Question: We recently had an issue with query plans sql server was using on one of our larger tables (around 175,000,000 rows). The column and index structure of the table has not changed for 5+ years.
The table and indexes looks like this:
'''
create table responses (
response_uuid uniqueidentifier not null,
session_uuid uniqueidentifier not null,
create_datetime datetime not null,
create_user_uuid uniqueidentifier not null,
update_datetime datetime not null,
update_user_uuid uniqueidentifier not null,
question_id int not null,
response_data varchar(4096) null,
question_type_id varchar(3) not null,
question_length tinyint null,
constraint pk_responses primary key clustered (response_uuid),
constraint idx_responses__session_uuid__question_id unique nonclustered (session_uuid asc, question_id asc) with (fillfactor=80),
constraint fk_responses_sessions__session_uuid foreign key(session_uuid) references dbo.sessions (session_uuid),
constraint fk_responses_users__create_user_uuid foreign key(create_user_uuid) references dbo.users (user_uuid),
constraint fk_responses_users__update_user_uuid foreign key(update_user_uuid) references dbo.users (user_uuid)
)
create nonclustered index idx_responses__session_uuid_fk on responses(session_uuid) with (fillfactor=80)
'''
The query that was performing poorly (~2.5 minutes instead of the normal <1 second performance) looks like this:
'''
SELECT
[Extent1].[response_uuid] AS [response_uuid],
[Extent1].[session_uuid] AS [session_uuid],
[Extent1].[create_datetime] AS [create_datetime],
[Extent1].[create_user_uuid] AS [create_user_uuid],
[Extent1].[update_datetime] AS [update_datetime],
[Extent1].[update_user_uuid] AS [update_user_uuid],
[Extent1].[question_id] AS [question_id],
[Extent1].[response_data] AS [response_data],
[Extent1].[question_type_id] AS [question_type_id],
[Extent1].[question_length] AS [question_length]
FROM [dbo].[responses] AS [Extent1]
WHERE [Extent1].[session_uuid] = @f6_p__linq__0;
'''
(The query is generated by entity framework and executed using sp_executesql)
The execution plan during the poor performance period looked like this:

Some background on the data- running the query above would never return more than 400 rows. In other words, filtering on session_uuid really pares down the result set.
Some background on scheduled maintenance- a scheduled job runs on a weekly basis to rebuild the database's statistics and rebuild the table's indexes. The job runs a script that looks like this:
'''
alter index all on responses rebuild with (fillfactor=80)
'''
---
The resolution for the performance problem was to run the rebuild index script (above) on this table.
Other possibly relevant tidbits of information... The data distribution didn't change at all since the last index rebuild. There are no joins in the query. We're a SAAS shop, we have at 50 - 100 live production databases with exactly the same schema, some with more data, some with less, all with the same queries executing against them spread across a few sql servers.
What could have happened that would make sql server start using this terrible execution plan in this particular database?
Keep in mind the problem was solved by simply rebuilding the indexes on the table.
Maybe a better question is "what are the circumstances where sql server would stop using an index?"
Another way of looking at it is "why would the optimizer not use an index that was rebuilt a few days ago and then start using it again after doing an emergency rebuild of the index once we noticed the bad query plan?"
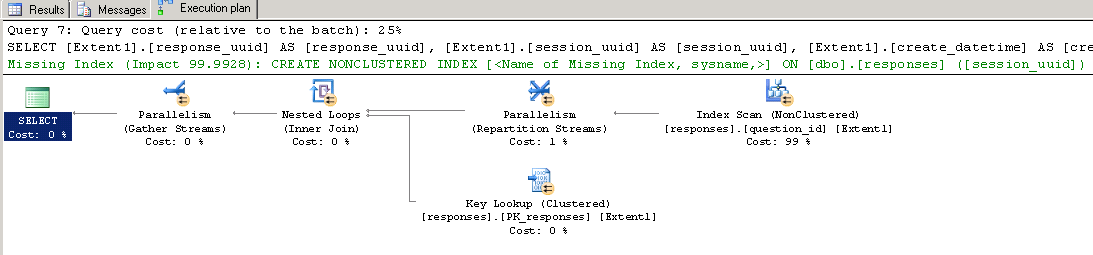
Answer: The reason is simple: the optimizer changes its mind on what the best plan is. This can be due to subtle changes in the distribution of the data (or other reasons, such as a type incompatibility in a 'join' key). I wish there were a tool that not only gave the execution plan for a query but also showed thresholds for how close you are to another execution plan. Or a tool that would let you stash an execution plan and give an alert if the same query starts using a different plan.
I've asked myself this exact same question on more than one occasion. You have a system that's running nightly, for months on end. It processes lots of data using really complicated queries. Then, one day, you come in in the morning and the job that normally finishes by 11:00 p.m. is still running. Arrrggg!
The solution that we came up with was to use explicit 'join' hints for the failed joins. ('option (merge join, hash join)'). We also started saving the execution plans for all our complex queries, so we could compare changes from one night to the next. In the end, this was of more academic interest than practical interest -- when the plans changed, we were already suffering from a bad execution plan.